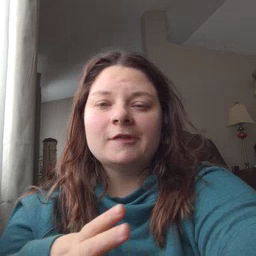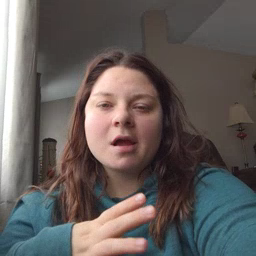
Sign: fine